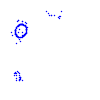
Particle: proton